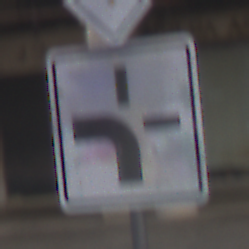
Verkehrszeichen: VerlaufVorfahrtsstrasse1
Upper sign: Vorfahrtsstrasse
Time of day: SunriseSunset
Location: Outdoor (Urban)
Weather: PartlyCloudy
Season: NotSpecified
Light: Natural